Question: This is not a duplicate since none of the methods in that putative duplicate apply here. None of them lead to the warning going away.
In fact I got an answer here from Konrad below - use 'suppressMessages'. In the link that is asserted as a possible duplicate, they suggest 'suppressWarnings', which does not work.
---
After finally figuring out how to get R to use my timezone on the 'ggplot' date axis correctly (found 'scale_x_datetime' in a post here, before it was using my local timezone even though the data had the timezone set already), but it now complains with a warning:
'''
Scale for 'x' is already present. Adding another scale for 'x', which will replace the existing scale.
'''
This is annoying because I have to do this a lot, and don't want to get in the habit of ignore all warnings. How can I turn this off? I obviously have tried 'suppressWarnings' (with and without print) and 'options(warn=-1).'
- - - scales_0.2.4'''
library(lubridate,quietly=T,warn.conflicts=T)
library(ggplot2,quietly=T,warn.conflicts=T)
library(scales,quietly=T,warn.conflicts=T)
sclip.time <- ymd_hms("2014-06-16 00:00:00",tz="US/Pacific")
eclip.time <- ymd_hms("2014-06-17 23:59:59",tz="US/Pacific")
sdata.time <- ymd_hms("2014-06-16 00:00:00",tz="US/Pacific")
edata.time <- ymd_hms("2014-06-17 23:59:59",tz="US/Pacific")
xdata <- seq(sdata.time,edata.time,length.out=100)
xfrac <- seq(0,4*3.1416,length.out=100)
ydata <- pmax(0.25,sin(xfrac))
ydata <- sin(xfrac)
ddf <- data.frame(x=xdata,y=ydata)
date_format_tz <- function(format = "%Y-%m-%d", tz = "UTC") {
function(x) format(x, format, tz=tz)
}
options(warn=-1)
suppressWarnings(
ggplot(ddf) +
geom_line(aes(x,y),col="blue") +
geom_vline(xintercept=as.numeric(sclip.time),color="darkred") +
geom_vline(xintercept=as.numeric(eclip.time),color="darkgreen") +
xlim(sclip.time,edata.time) +
scale_x_datetime( breaks = date_breaks("1 day"),
labels = date_format_tz("%Y-%m-%d %H:%M", tz="US/Pacific"))
)
'''

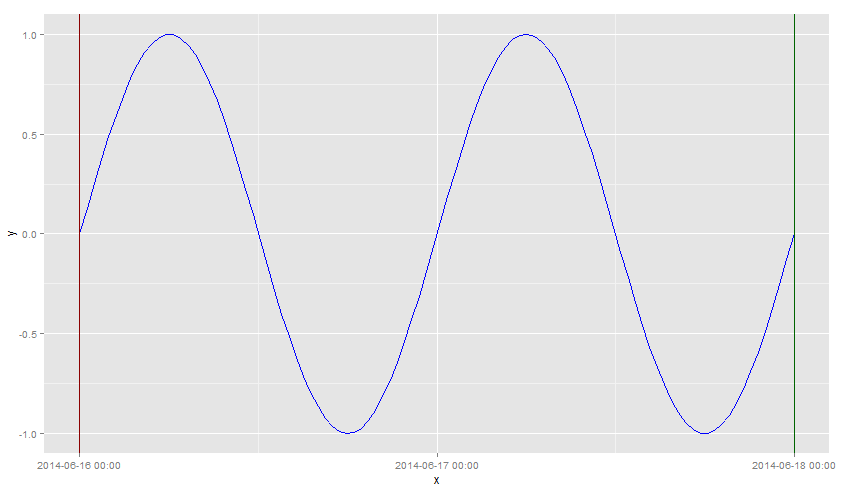
Answer: You have to use the combination of 'suppressMessages' and 'print' as in the snippet below:
'''
suppressMessages(print(
ggplot(ddf) +
geom_line(aes(x,y),col="blue") +
geom_vline(xintercept=as.numeric(sclip.time),color="darkred") +
geom_vline(xintercept=as.numeric(eclip.time),color="darkgreen") +
xlim(sclip.time,edata.time) +
scale_x_datetime( breaks = date_breaks("1 day"),
labels = date_format_tz("%Y-%m-%d %H:%M", tz="US/Pacific"))
))
'''